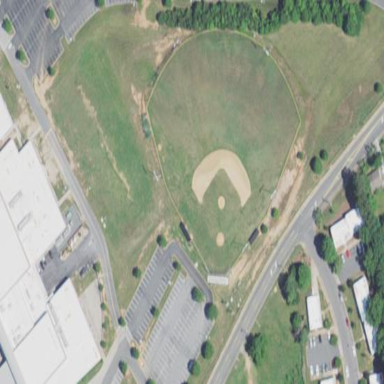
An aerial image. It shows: Baseball pitch for leisure and sports activities.